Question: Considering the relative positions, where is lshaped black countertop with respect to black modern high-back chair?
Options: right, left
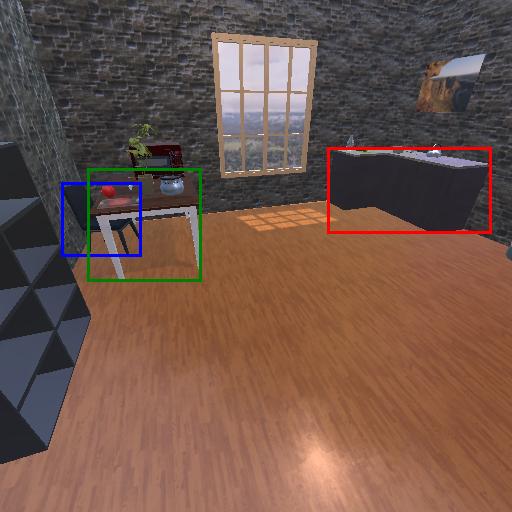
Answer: right